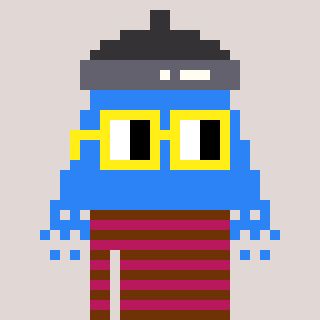
a pixel art character with square yellow glasses, a shower-shaped head and a darkpink-colored body on a warm background